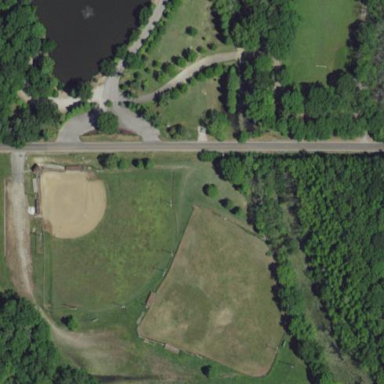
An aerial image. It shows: Baseball pitch for leisure and sports activities.